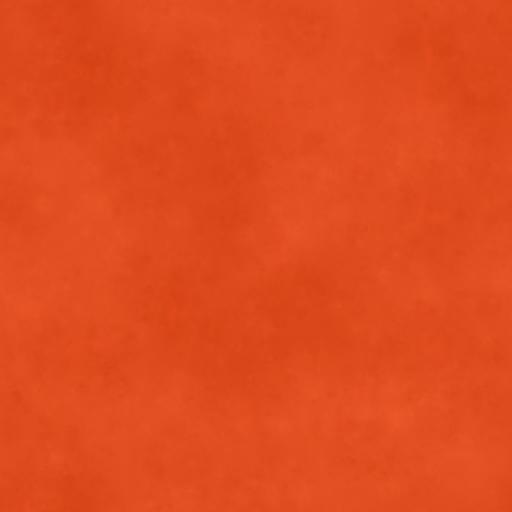
Tags: crack cracked cracks paint painted reflective shiny